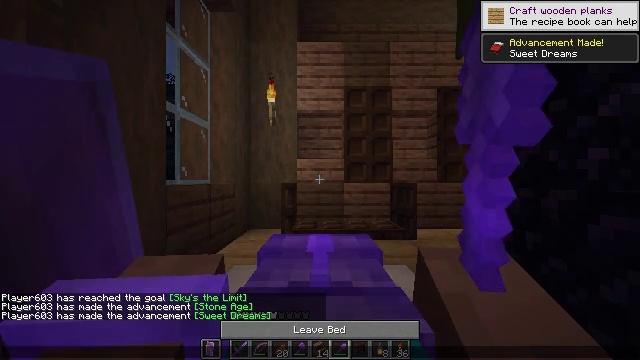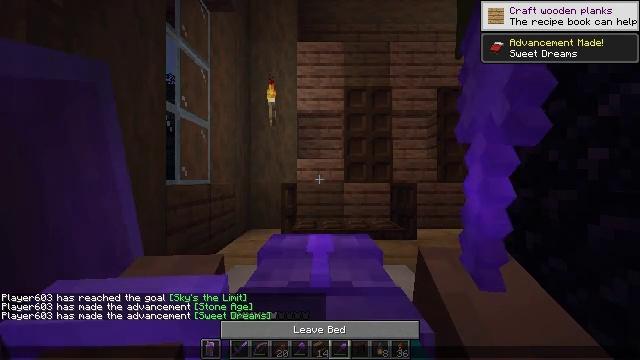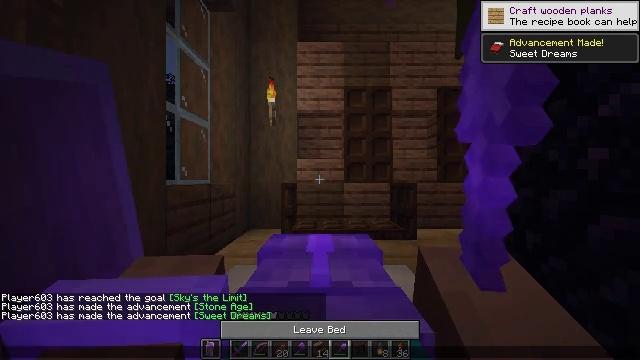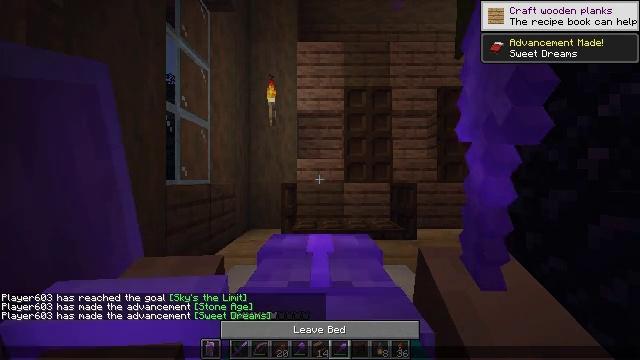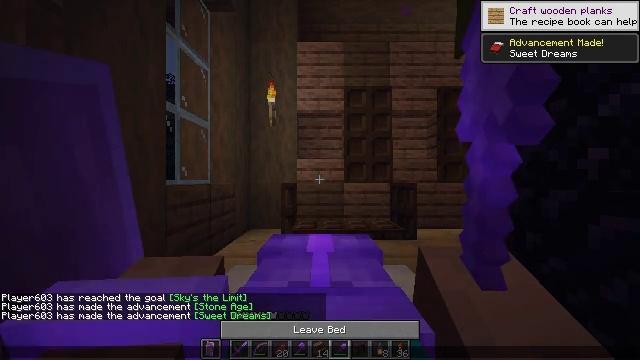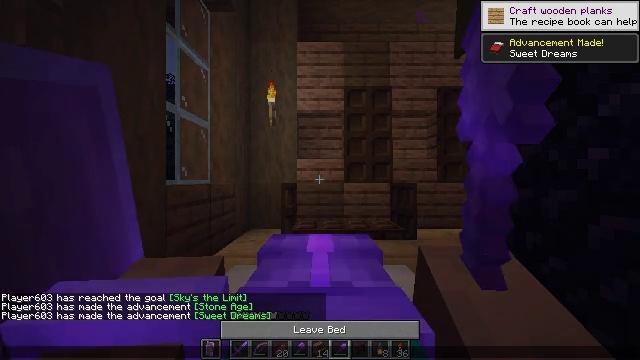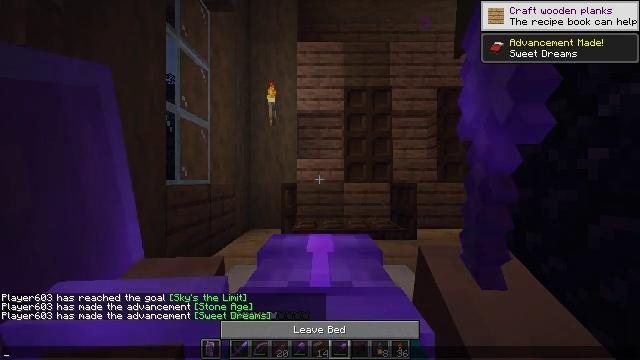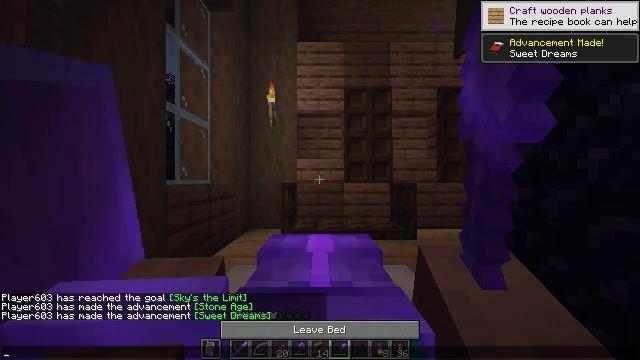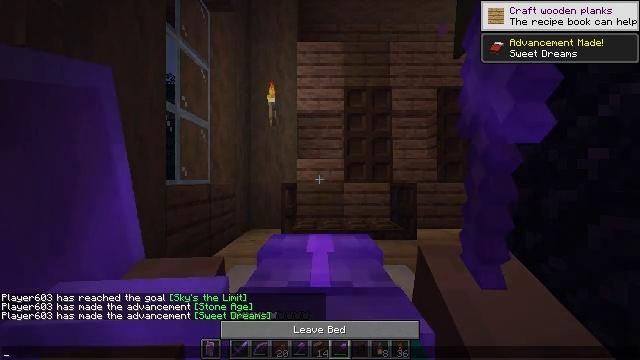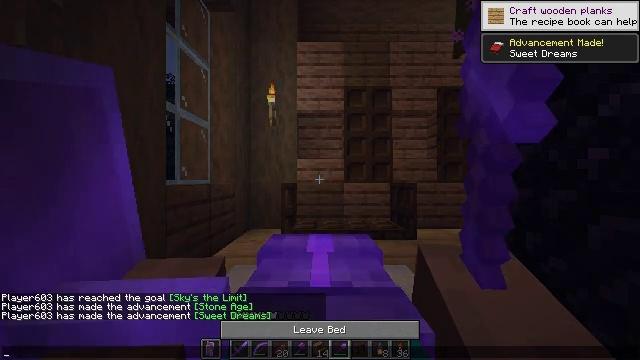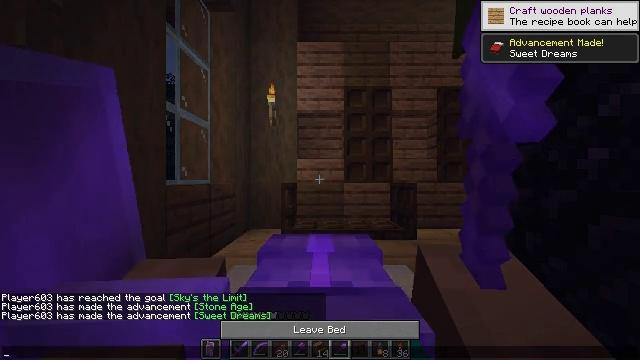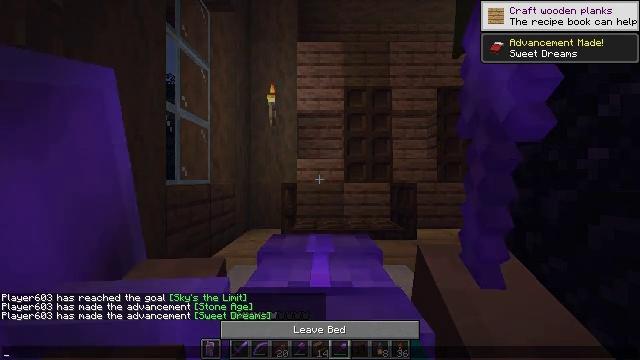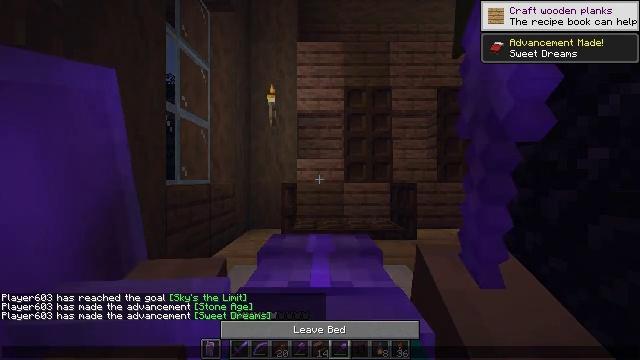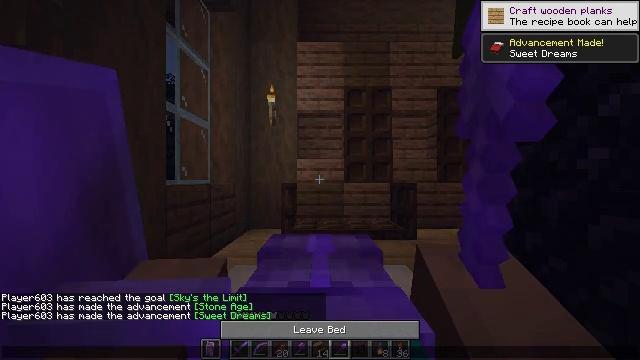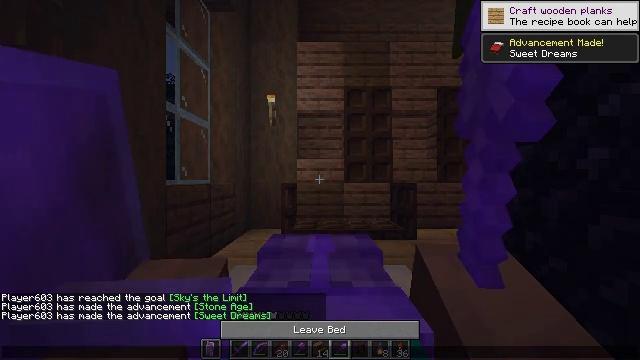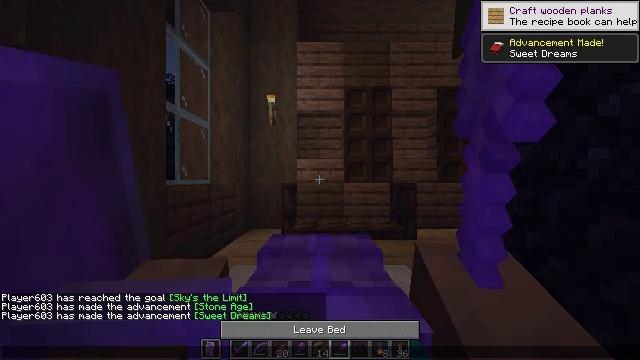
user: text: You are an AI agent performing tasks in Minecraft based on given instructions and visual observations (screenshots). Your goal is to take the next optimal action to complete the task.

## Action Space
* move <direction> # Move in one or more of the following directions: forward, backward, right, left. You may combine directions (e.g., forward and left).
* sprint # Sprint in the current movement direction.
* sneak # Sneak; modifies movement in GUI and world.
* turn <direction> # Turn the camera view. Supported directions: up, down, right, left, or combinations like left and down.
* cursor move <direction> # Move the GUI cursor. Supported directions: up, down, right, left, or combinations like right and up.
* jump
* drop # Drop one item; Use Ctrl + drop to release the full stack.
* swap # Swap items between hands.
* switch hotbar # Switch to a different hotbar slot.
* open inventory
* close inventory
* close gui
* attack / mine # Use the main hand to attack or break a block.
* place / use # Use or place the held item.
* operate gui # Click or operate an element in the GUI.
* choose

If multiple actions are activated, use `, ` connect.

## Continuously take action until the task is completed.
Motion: motion action
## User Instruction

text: Hit the beehive to retrieve it.
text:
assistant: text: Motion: no_op
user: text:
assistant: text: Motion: no_op
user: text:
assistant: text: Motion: no_op
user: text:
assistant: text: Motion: no_op
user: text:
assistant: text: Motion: no_op
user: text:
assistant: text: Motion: no_op
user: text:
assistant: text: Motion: no_op
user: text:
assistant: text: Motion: no_op
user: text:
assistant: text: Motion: no_op
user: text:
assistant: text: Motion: no_op
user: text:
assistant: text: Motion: no_op
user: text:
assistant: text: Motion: no_op
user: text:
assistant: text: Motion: no_op
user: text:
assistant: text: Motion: no_op
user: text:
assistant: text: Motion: no_op
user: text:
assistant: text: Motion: no_op
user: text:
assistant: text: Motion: no_op
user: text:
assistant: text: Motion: no_op
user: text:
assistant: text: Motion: no_op
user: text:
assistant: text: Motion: no_op
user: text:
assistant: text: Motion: no_op
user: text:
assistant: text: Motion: no_op
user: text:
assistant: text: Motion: no_op
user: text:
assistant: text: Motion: no_op
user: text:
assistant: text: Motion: no_op
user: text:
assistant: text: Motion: no_op
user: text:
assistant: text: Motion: no_op
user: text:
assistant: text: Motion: no_op
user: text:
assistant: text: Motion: no_op
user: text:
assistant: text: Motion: no_op